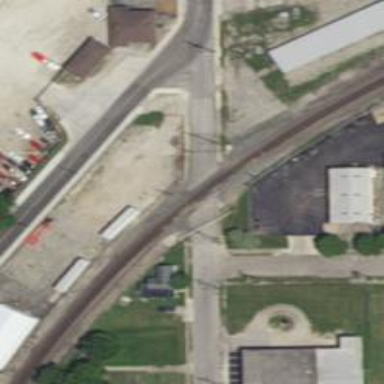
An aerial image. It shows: Railway crossing.